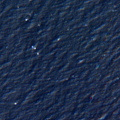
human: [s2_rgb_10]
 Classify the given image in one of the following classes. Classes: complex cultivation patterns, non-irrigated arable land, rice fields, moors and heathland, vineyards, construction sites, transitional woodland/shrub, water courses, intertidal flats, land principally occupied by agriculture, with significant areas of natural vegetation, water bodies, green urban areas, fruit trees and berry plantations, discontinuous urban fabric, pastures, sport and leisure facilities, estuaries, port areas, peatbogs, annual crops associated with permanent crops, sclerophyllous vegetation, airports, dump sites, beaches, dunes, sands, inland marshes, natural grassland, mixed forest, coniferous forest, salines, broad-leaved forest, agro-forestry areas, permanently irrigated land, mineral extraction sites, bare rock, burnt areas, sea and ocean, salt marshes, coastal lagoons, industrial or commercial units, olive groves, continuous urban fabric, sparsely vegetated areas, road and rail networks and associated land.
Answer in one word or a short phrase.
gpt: sea and ocean